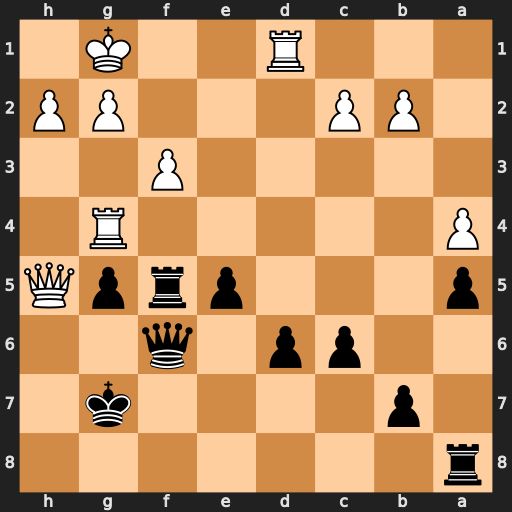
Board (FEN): r7/1p4k1/2pp1q2/p3prpQ/P5R1/5P2/1PP3PP/3R2K1
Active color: b
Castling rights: -
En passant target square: -
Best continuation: Rh8 Qxh8+ Kxh8